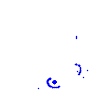
Particle: proton